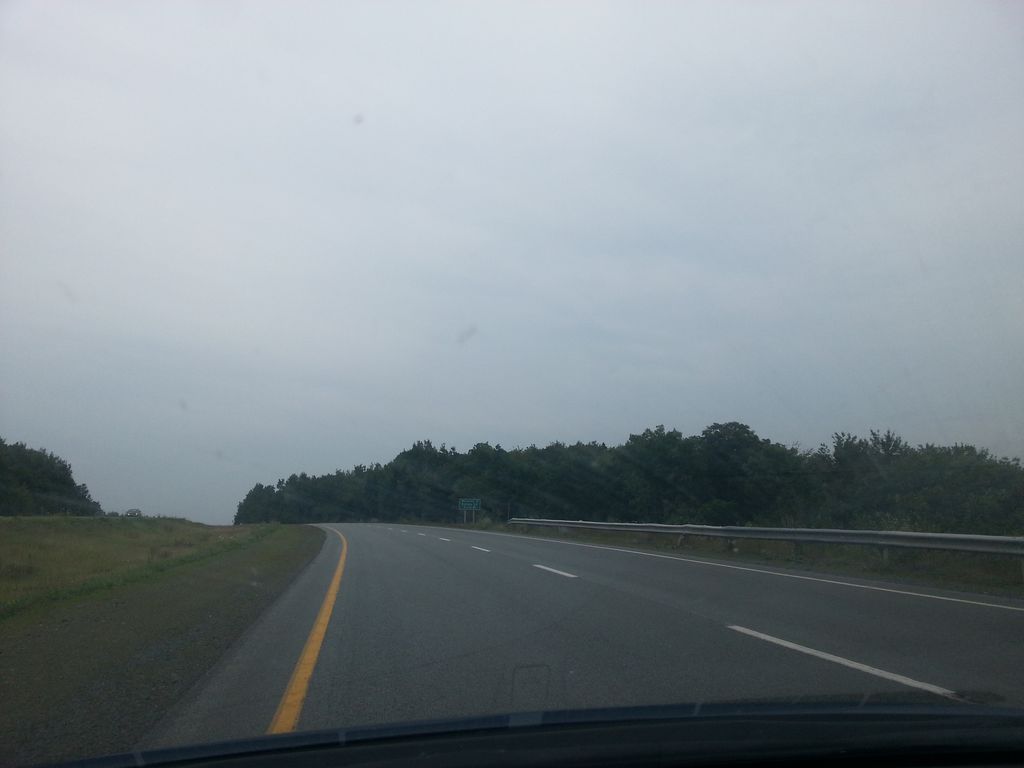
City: halifax